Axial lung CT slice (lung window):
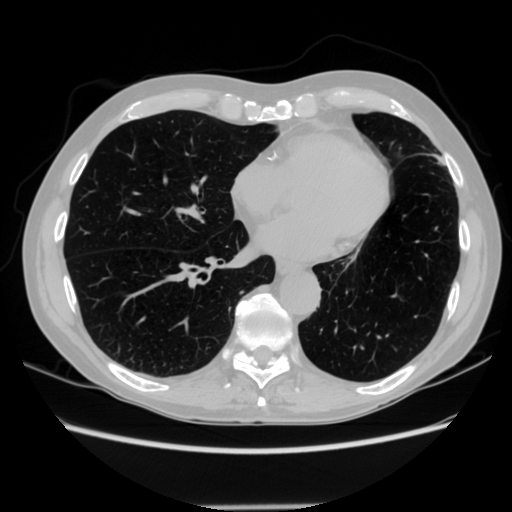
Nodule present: no